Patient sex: F
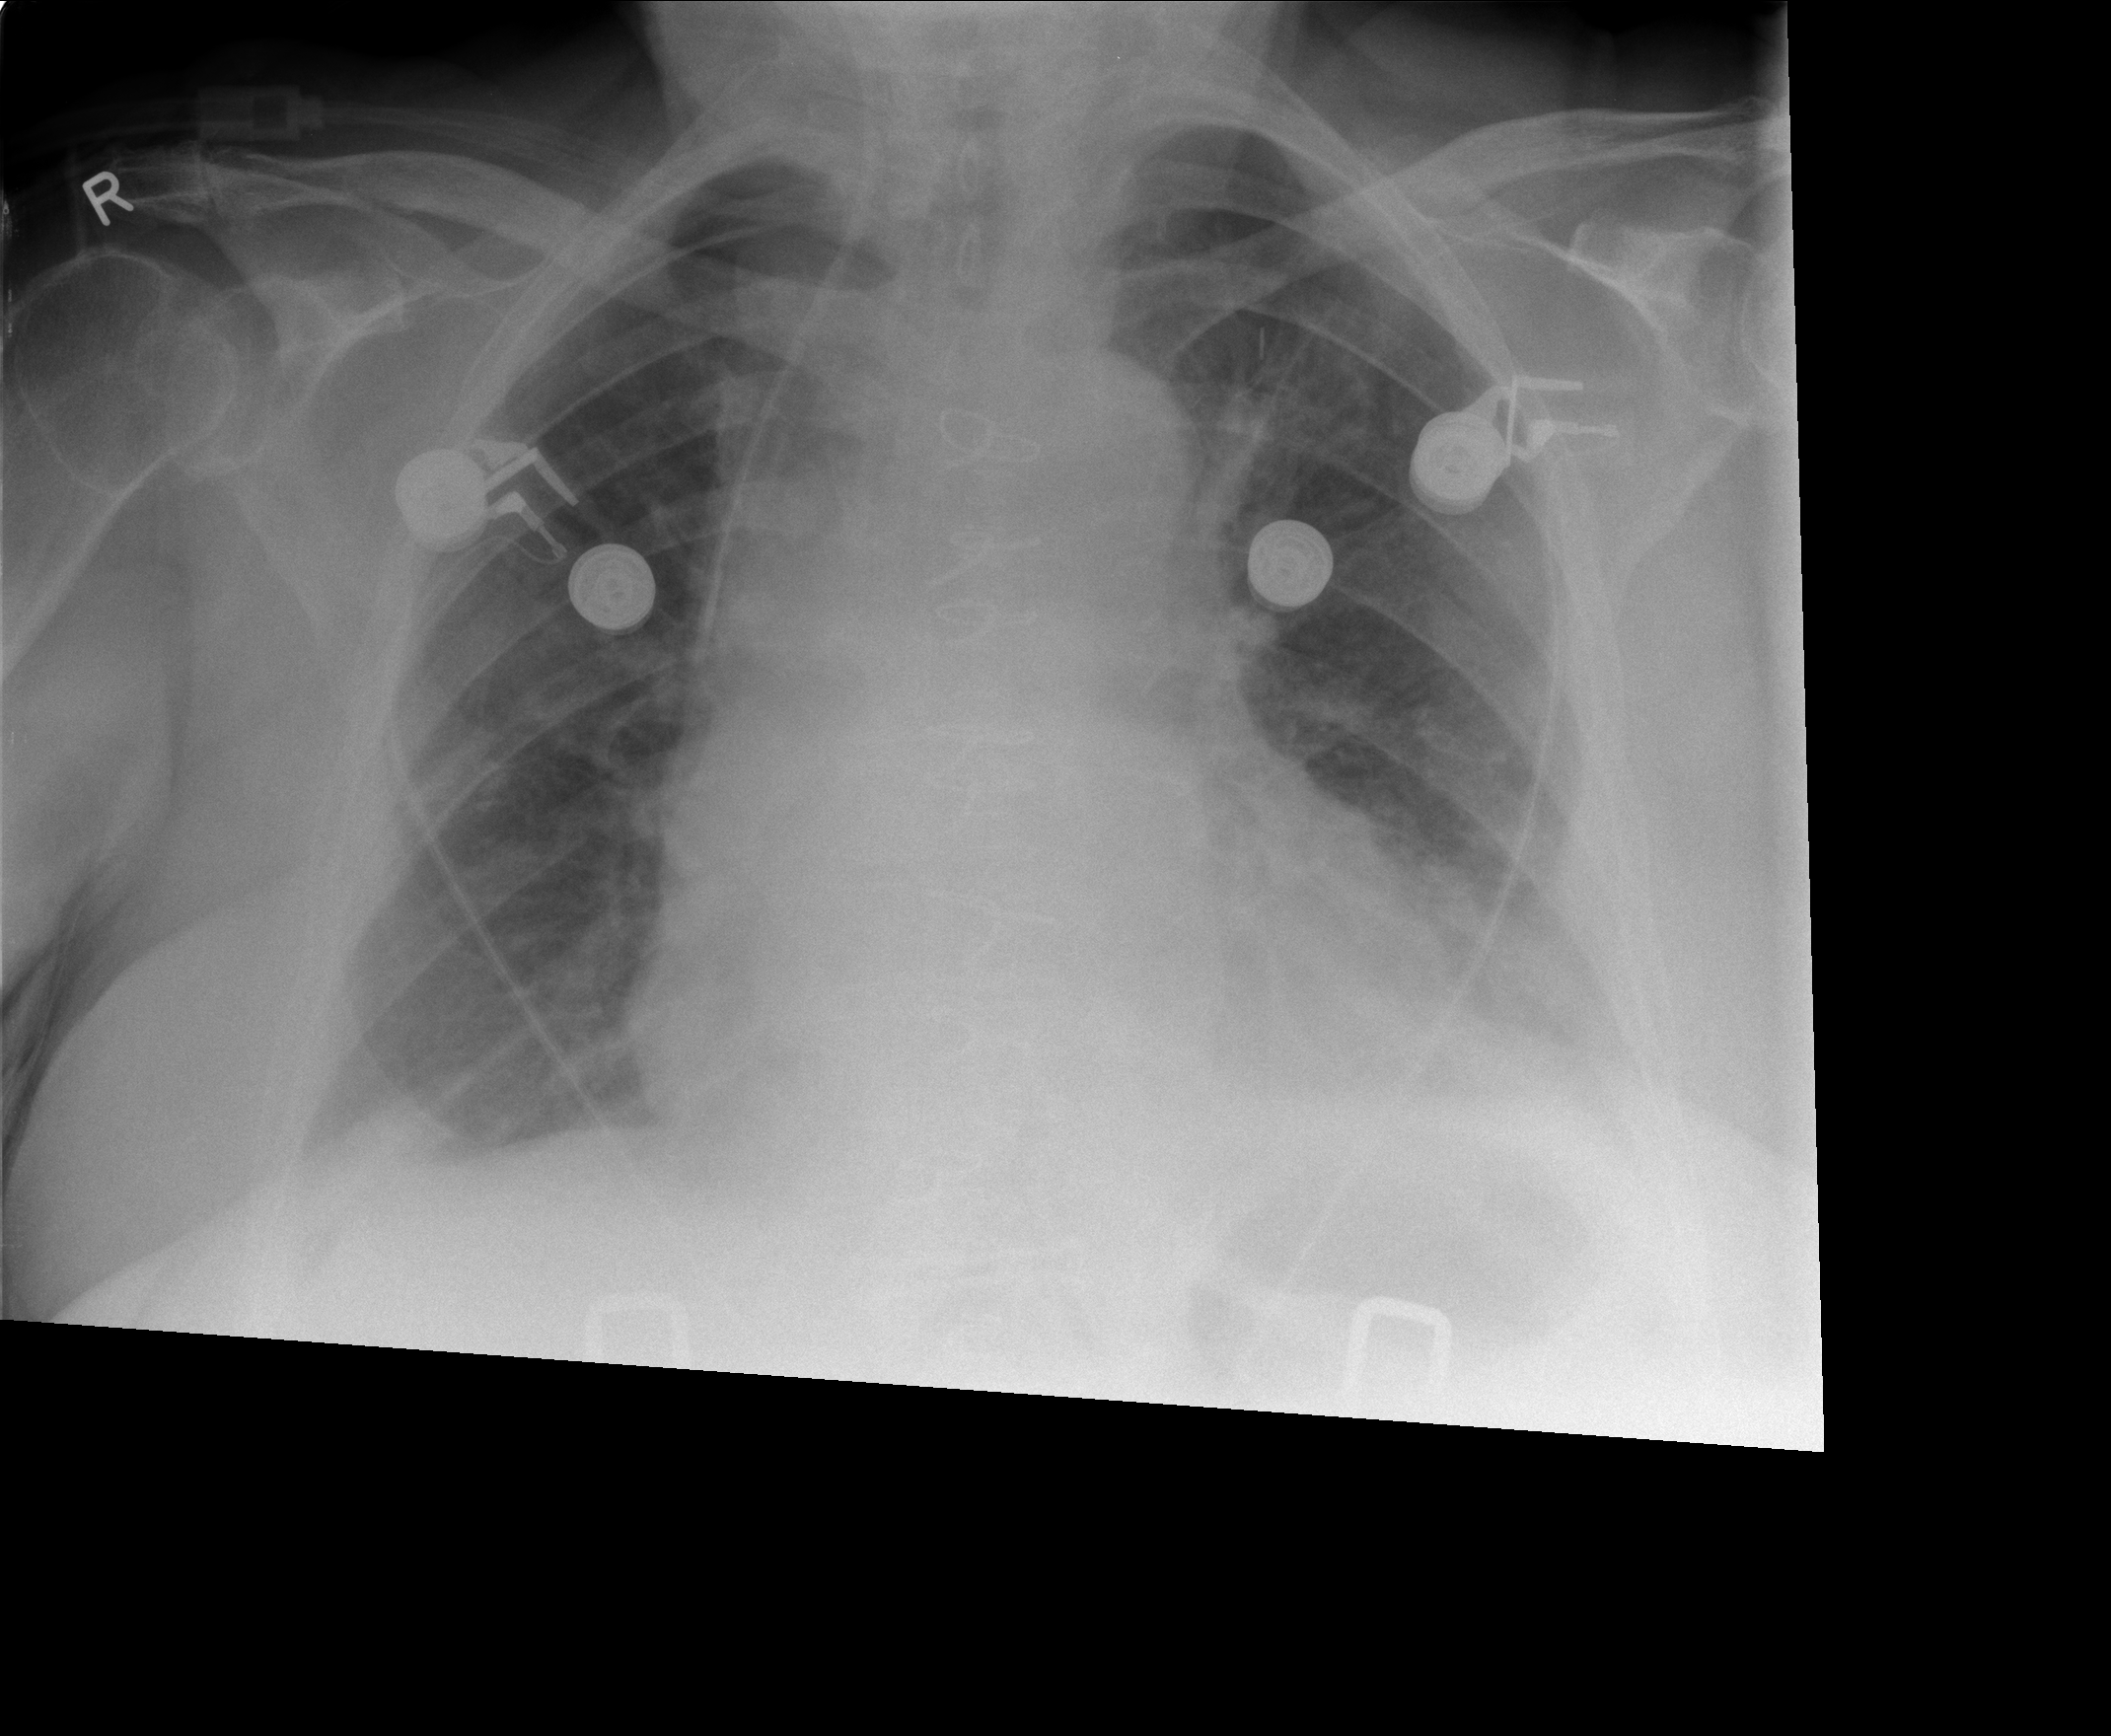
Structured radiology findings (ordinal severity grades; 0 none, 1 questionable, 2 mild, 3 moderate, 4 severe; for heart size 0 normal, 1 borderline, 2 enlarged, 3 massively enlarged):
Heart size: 2
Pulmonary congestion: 2
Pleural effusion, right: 0
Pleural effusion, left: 2
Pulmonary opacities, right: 0
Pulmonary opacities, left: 0
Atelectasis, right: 0
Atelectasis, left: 2